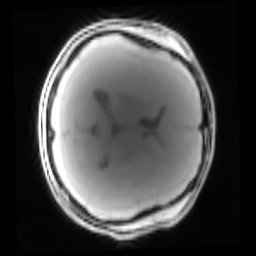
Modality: PDw
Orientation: axial
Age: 22
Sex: male
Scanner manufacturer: siemens
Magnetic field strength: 3 T
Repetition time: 0.25 s
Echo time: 0.00103 s